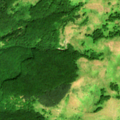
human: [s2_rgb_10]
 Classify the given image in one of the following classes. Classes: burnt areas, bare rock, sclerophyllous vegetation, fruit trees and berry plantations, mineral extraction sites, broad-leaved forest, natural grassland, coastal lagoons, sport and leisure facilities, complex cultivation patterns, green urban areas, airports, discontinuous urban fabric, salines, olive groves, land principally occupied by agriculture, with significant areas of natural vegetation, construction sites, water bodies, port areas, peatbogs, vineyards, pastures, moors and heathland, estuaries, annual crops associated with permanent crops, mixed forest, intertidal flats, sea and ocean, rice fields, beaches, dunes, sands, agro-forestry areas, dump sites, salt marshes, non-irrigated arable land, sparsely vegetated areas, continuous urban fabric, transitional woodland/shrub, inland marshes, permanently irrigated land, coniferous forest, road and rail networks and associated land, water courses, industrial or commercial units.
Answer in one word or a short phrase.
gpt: broad-leaved forest, natural grassland, transitional woodland/shrub